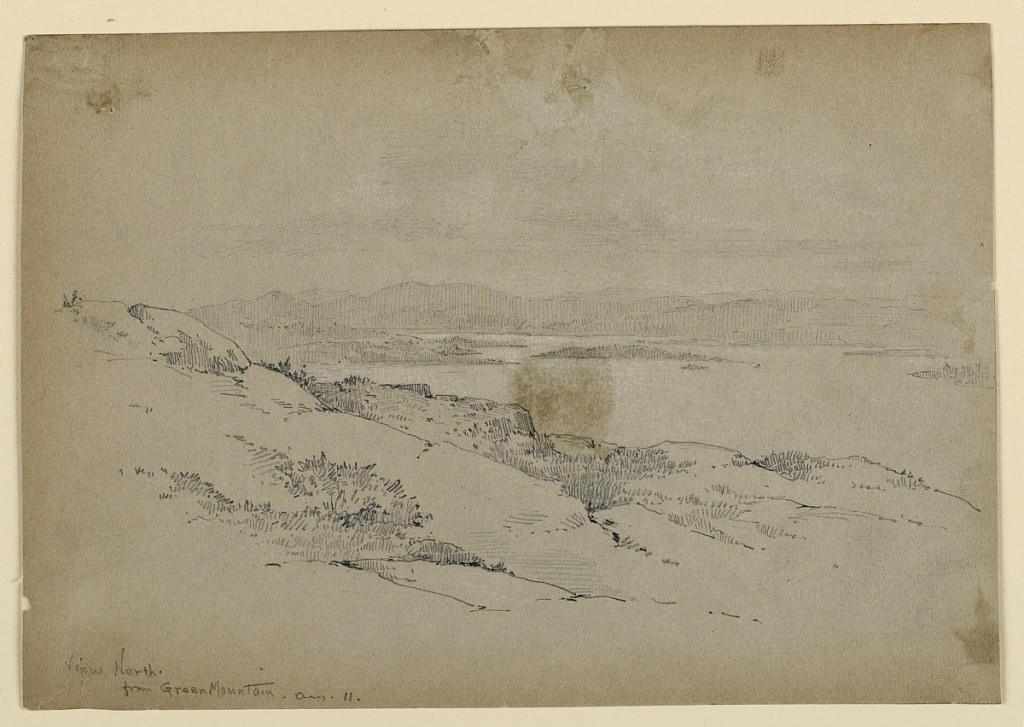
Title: View North from Green Mountain
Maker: Arnold William Brunner, American, 1857–1925
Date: ca. 1883
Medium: Graphite and white heightening on grey paper
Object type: Drawing
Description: Rocky, sloping ridge, foreground. Bay with islands, and mountains beyond.